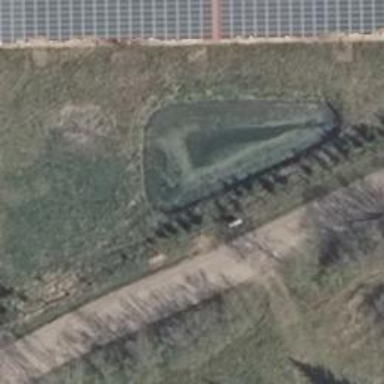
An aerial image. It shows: Pond surrounded by natural water.